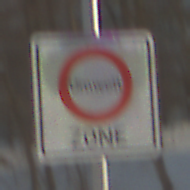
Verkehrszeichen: BeginnUmweltzone
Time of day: MorningAfternoon
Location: Outdoor (Suburban)
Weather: PartlyCloudy
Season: NotSpecified
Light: Natural